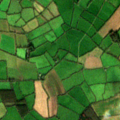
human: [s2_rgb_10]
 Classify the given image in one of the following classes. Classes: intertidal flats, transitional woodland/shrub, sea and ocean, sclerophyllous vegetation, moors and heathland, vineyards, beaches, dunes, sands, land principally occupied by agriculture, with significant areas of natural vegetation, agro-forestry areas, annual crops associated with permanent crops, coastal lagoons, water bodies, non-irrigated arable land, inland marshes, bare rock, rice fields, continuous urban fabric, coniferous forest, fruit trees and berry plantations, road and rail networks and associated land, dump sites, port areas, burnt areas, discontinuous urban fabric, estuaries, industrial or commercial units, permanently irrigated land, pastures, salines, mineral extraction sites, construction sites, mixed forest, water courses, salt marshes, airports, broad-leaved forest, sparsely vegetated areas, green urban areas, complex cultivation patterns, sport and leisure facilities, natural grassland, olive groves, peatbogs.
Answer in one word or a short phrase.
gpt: non-irrigated arable land, pastures